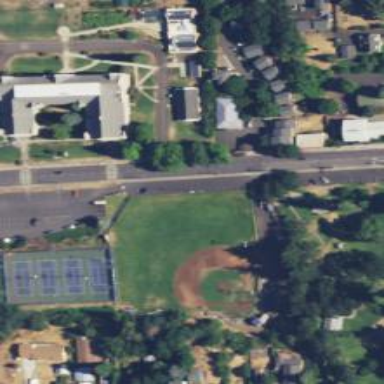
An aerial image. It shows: Baseball pitch for leisure and sports activities.